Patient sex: M
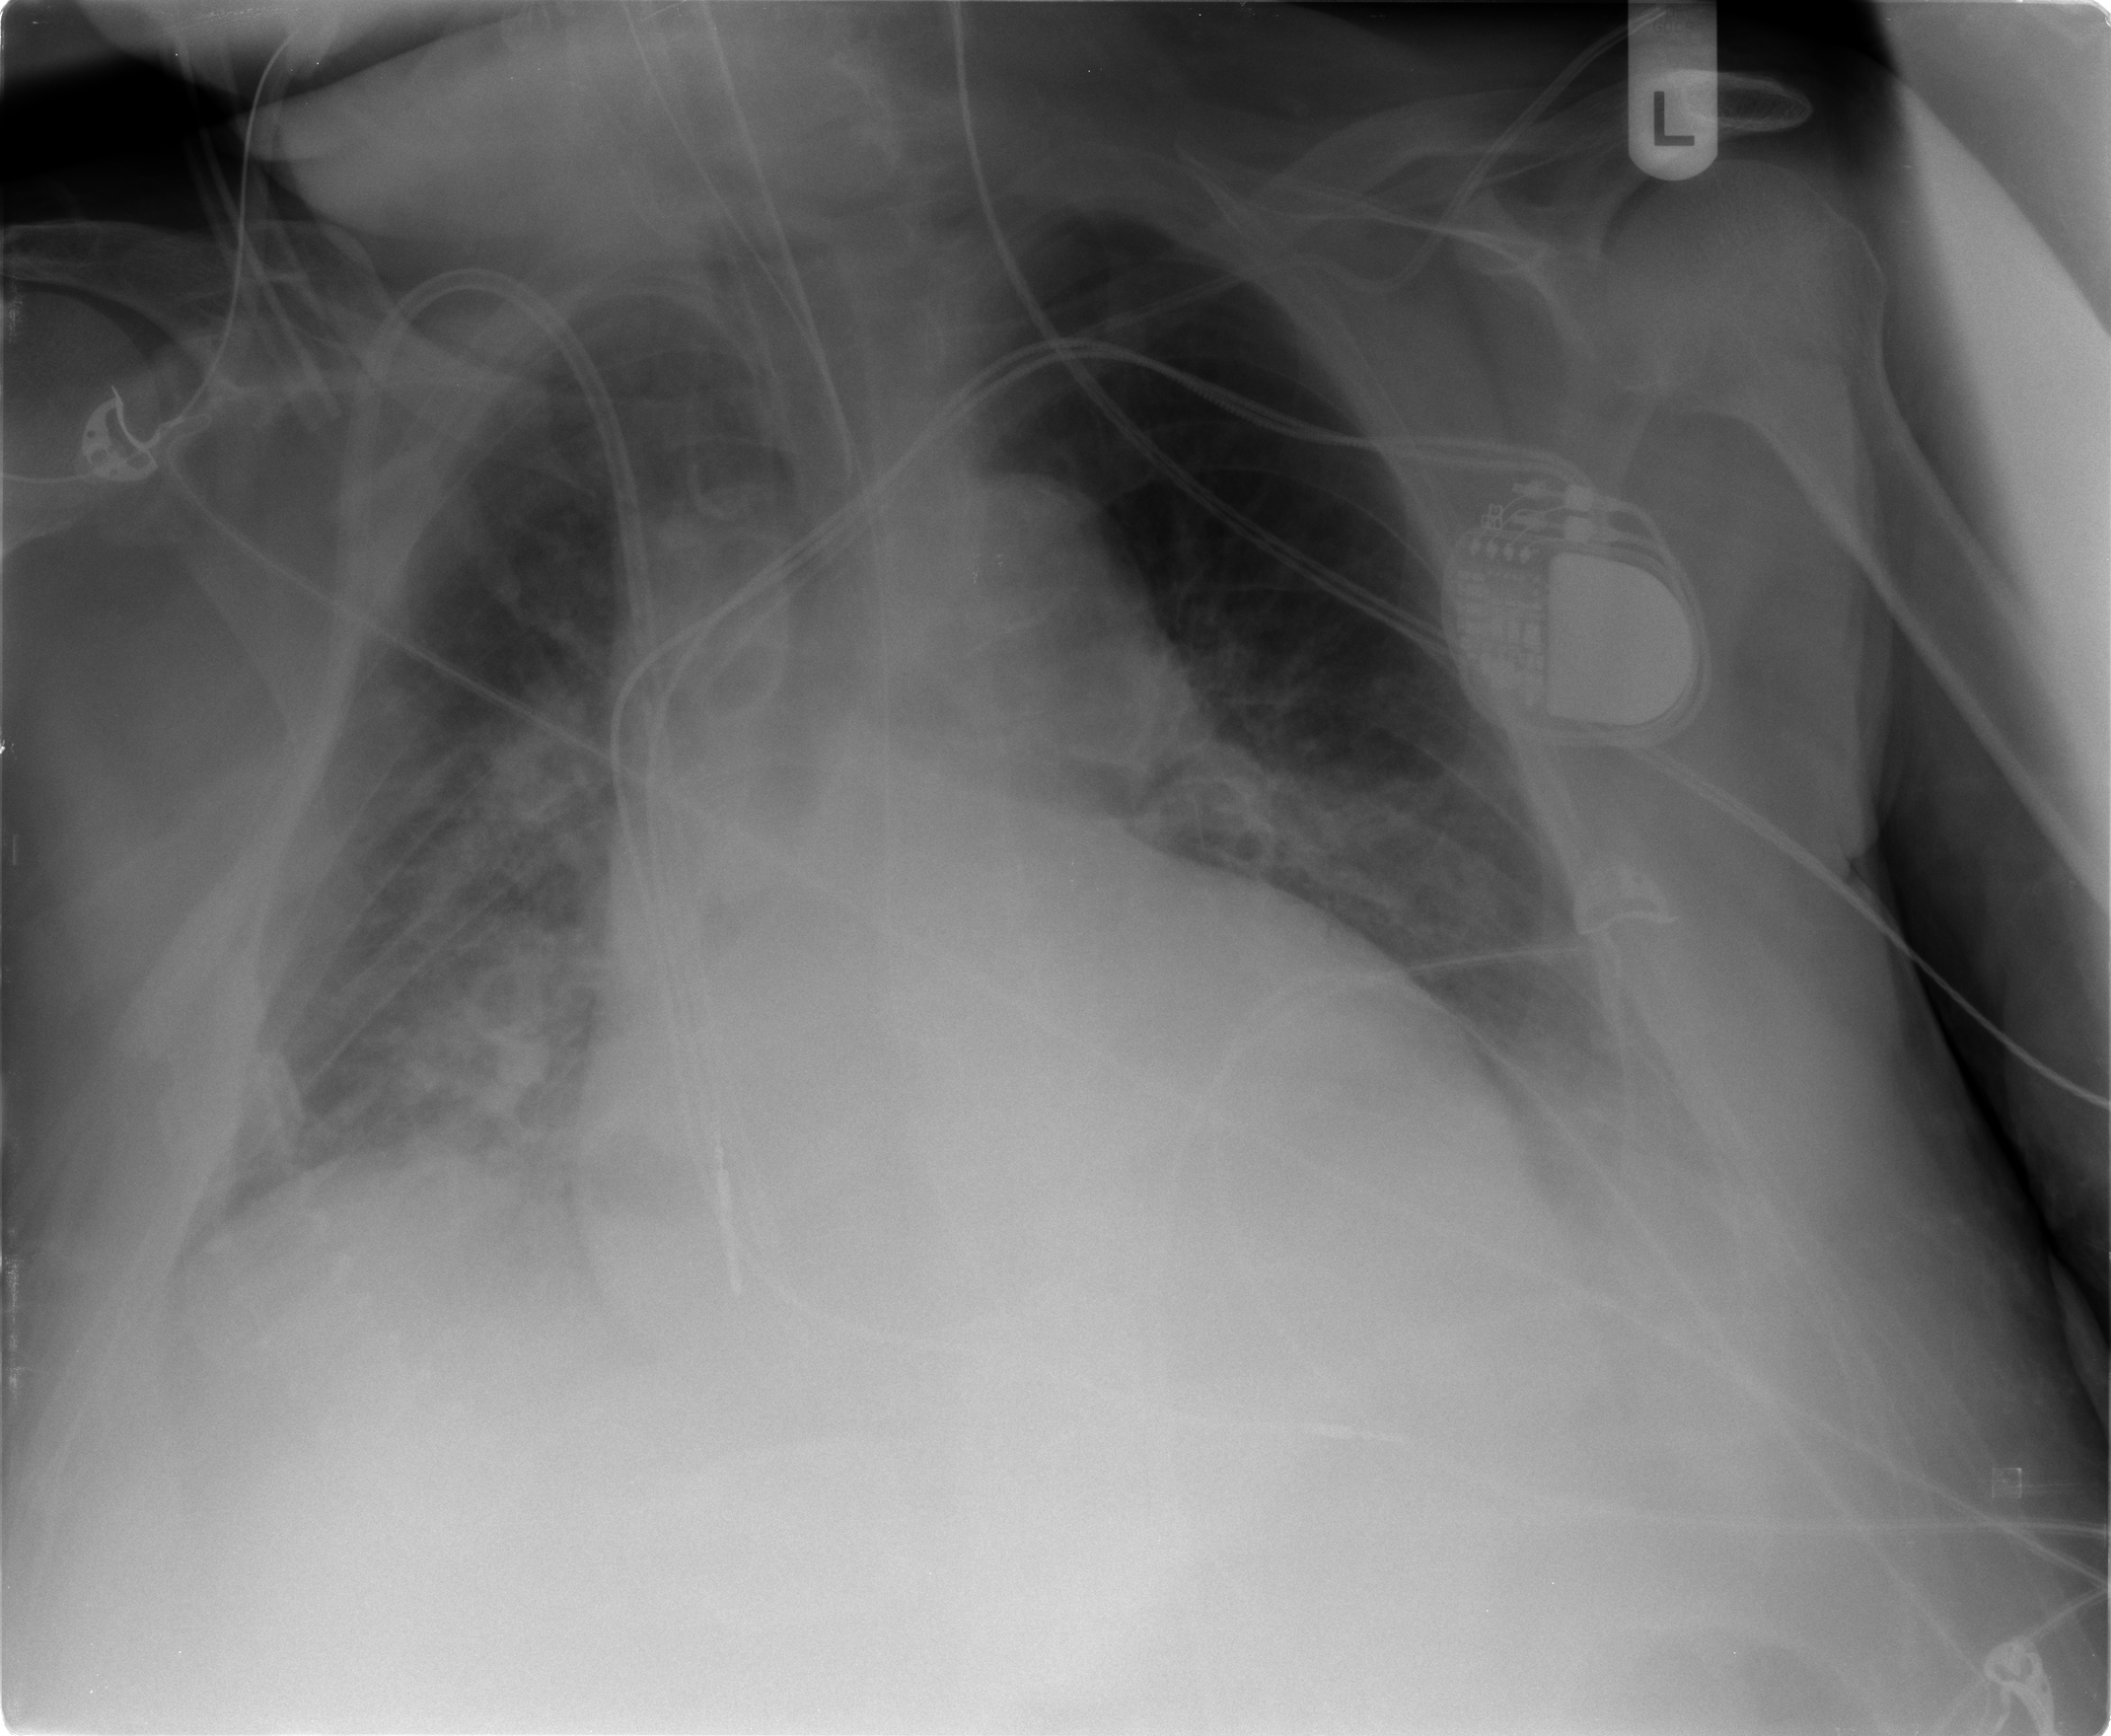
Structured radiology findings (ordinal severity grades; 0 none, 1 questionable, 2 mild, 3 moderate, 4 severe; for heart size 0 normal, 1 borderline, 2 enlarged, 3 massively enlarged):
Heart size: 2
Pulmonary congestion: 2
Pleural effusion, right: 2
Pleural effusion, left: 2
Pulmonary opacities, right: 2
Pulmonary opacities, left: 2
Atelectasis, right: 3
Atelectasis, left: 2